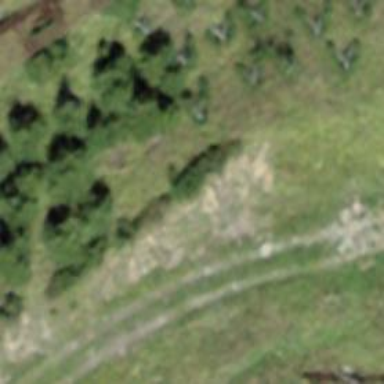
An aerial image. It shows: Bench.